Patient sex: M
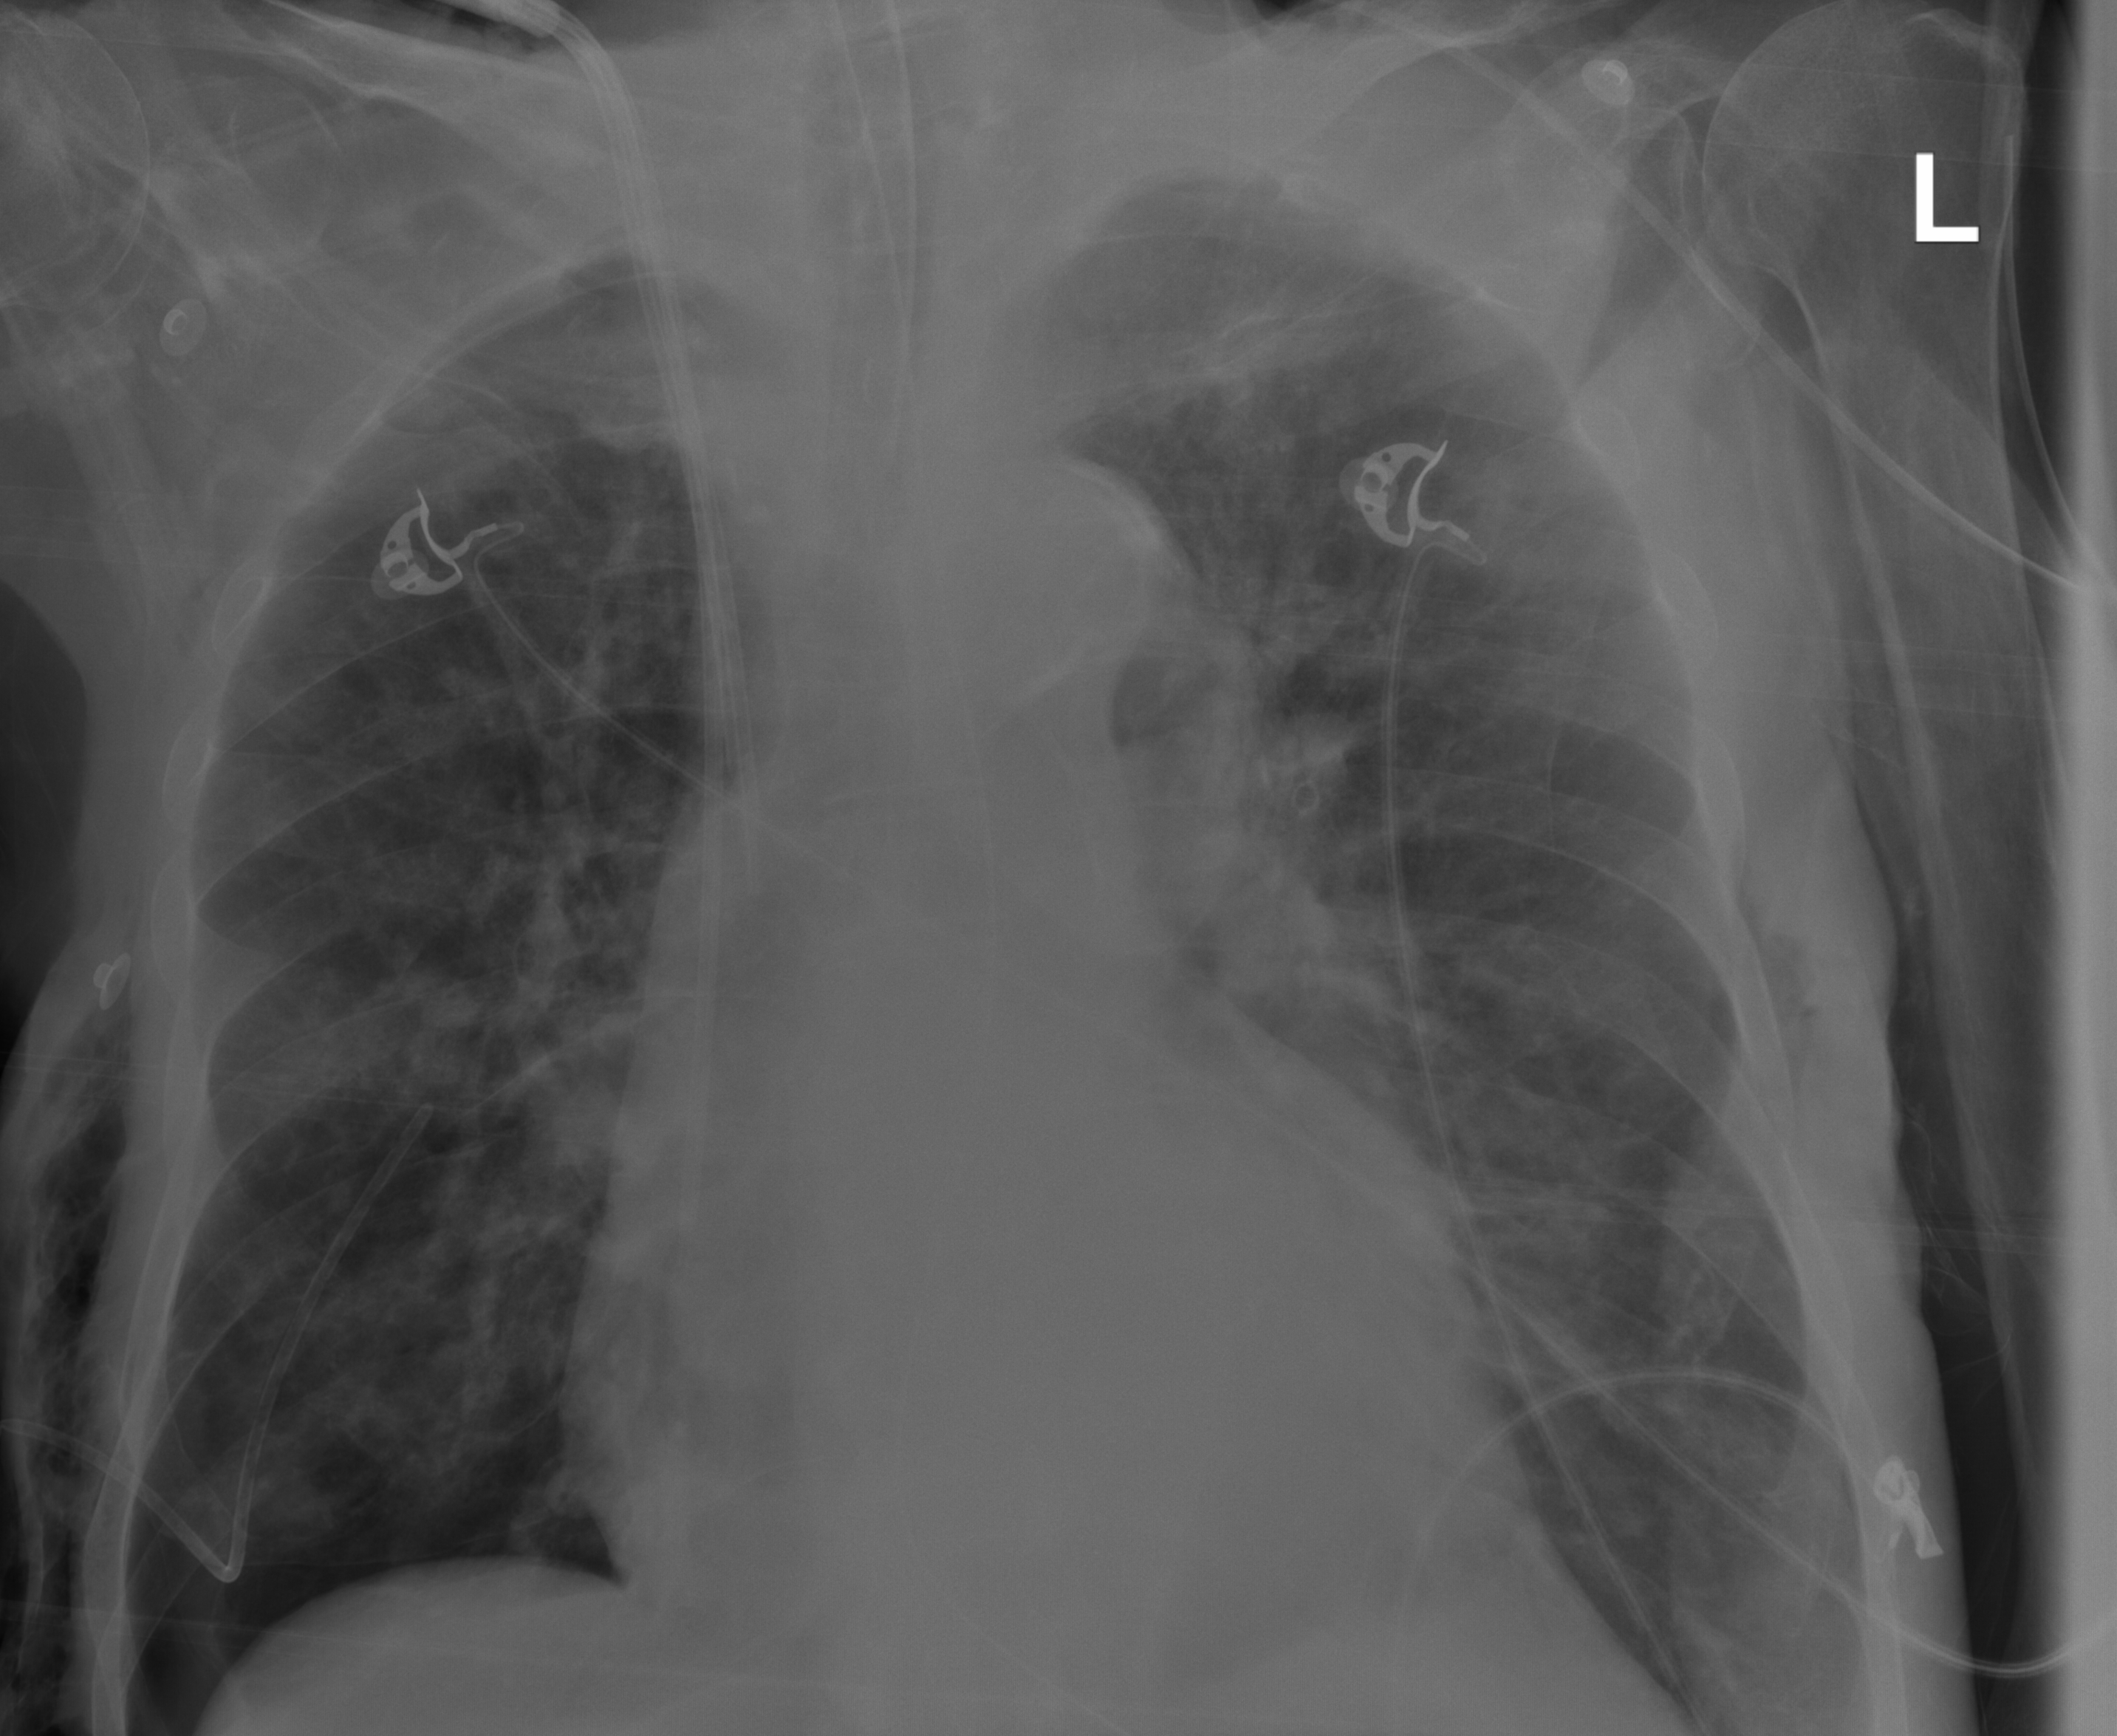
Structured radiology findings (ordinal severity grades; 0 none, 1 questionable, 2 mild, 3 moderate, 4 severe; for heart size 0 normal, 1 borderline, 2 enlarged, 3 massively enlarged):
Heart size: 1
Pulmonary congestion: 2
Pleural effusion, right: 0
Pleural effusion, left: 0
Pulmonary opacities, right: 2
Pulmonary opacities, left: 2
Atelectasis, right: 0
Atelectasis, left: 2